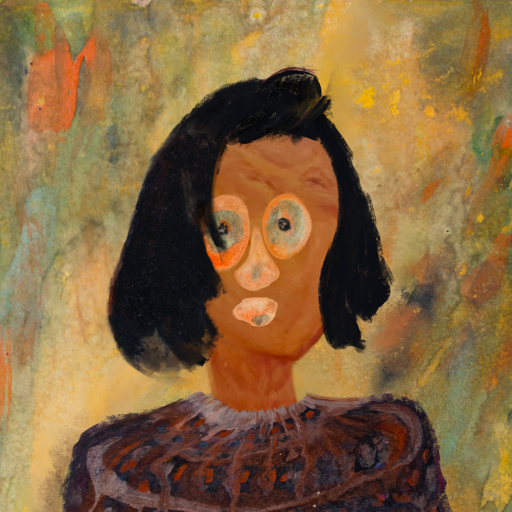
Background: Comrade, Head And Neck Front: Pious_Lady, Face Front: Childish, Bust: Hypocrite, Hair Front: Mosgoul, Head Accessory: Blank, Second Necklace: Blank, Necklace: Blank, Baby: Blank